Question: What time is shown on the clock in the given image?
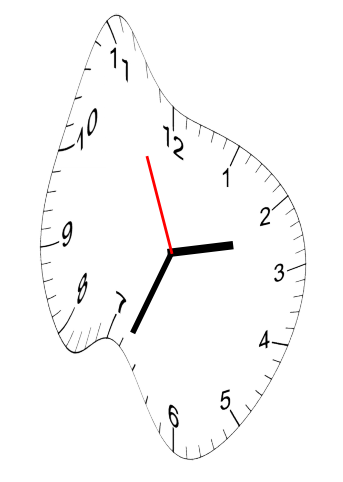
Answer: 02:33:56